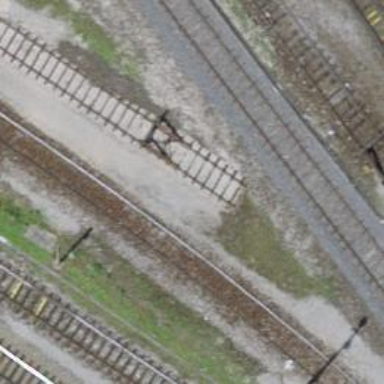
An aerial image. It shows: Abandoned railway yard.